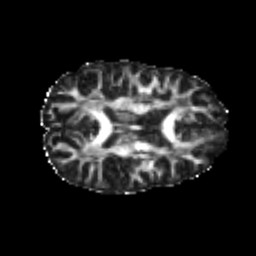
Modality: FA
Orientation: axial
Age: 20
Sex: female
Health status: healthy
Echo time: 0.074 s